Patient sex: M
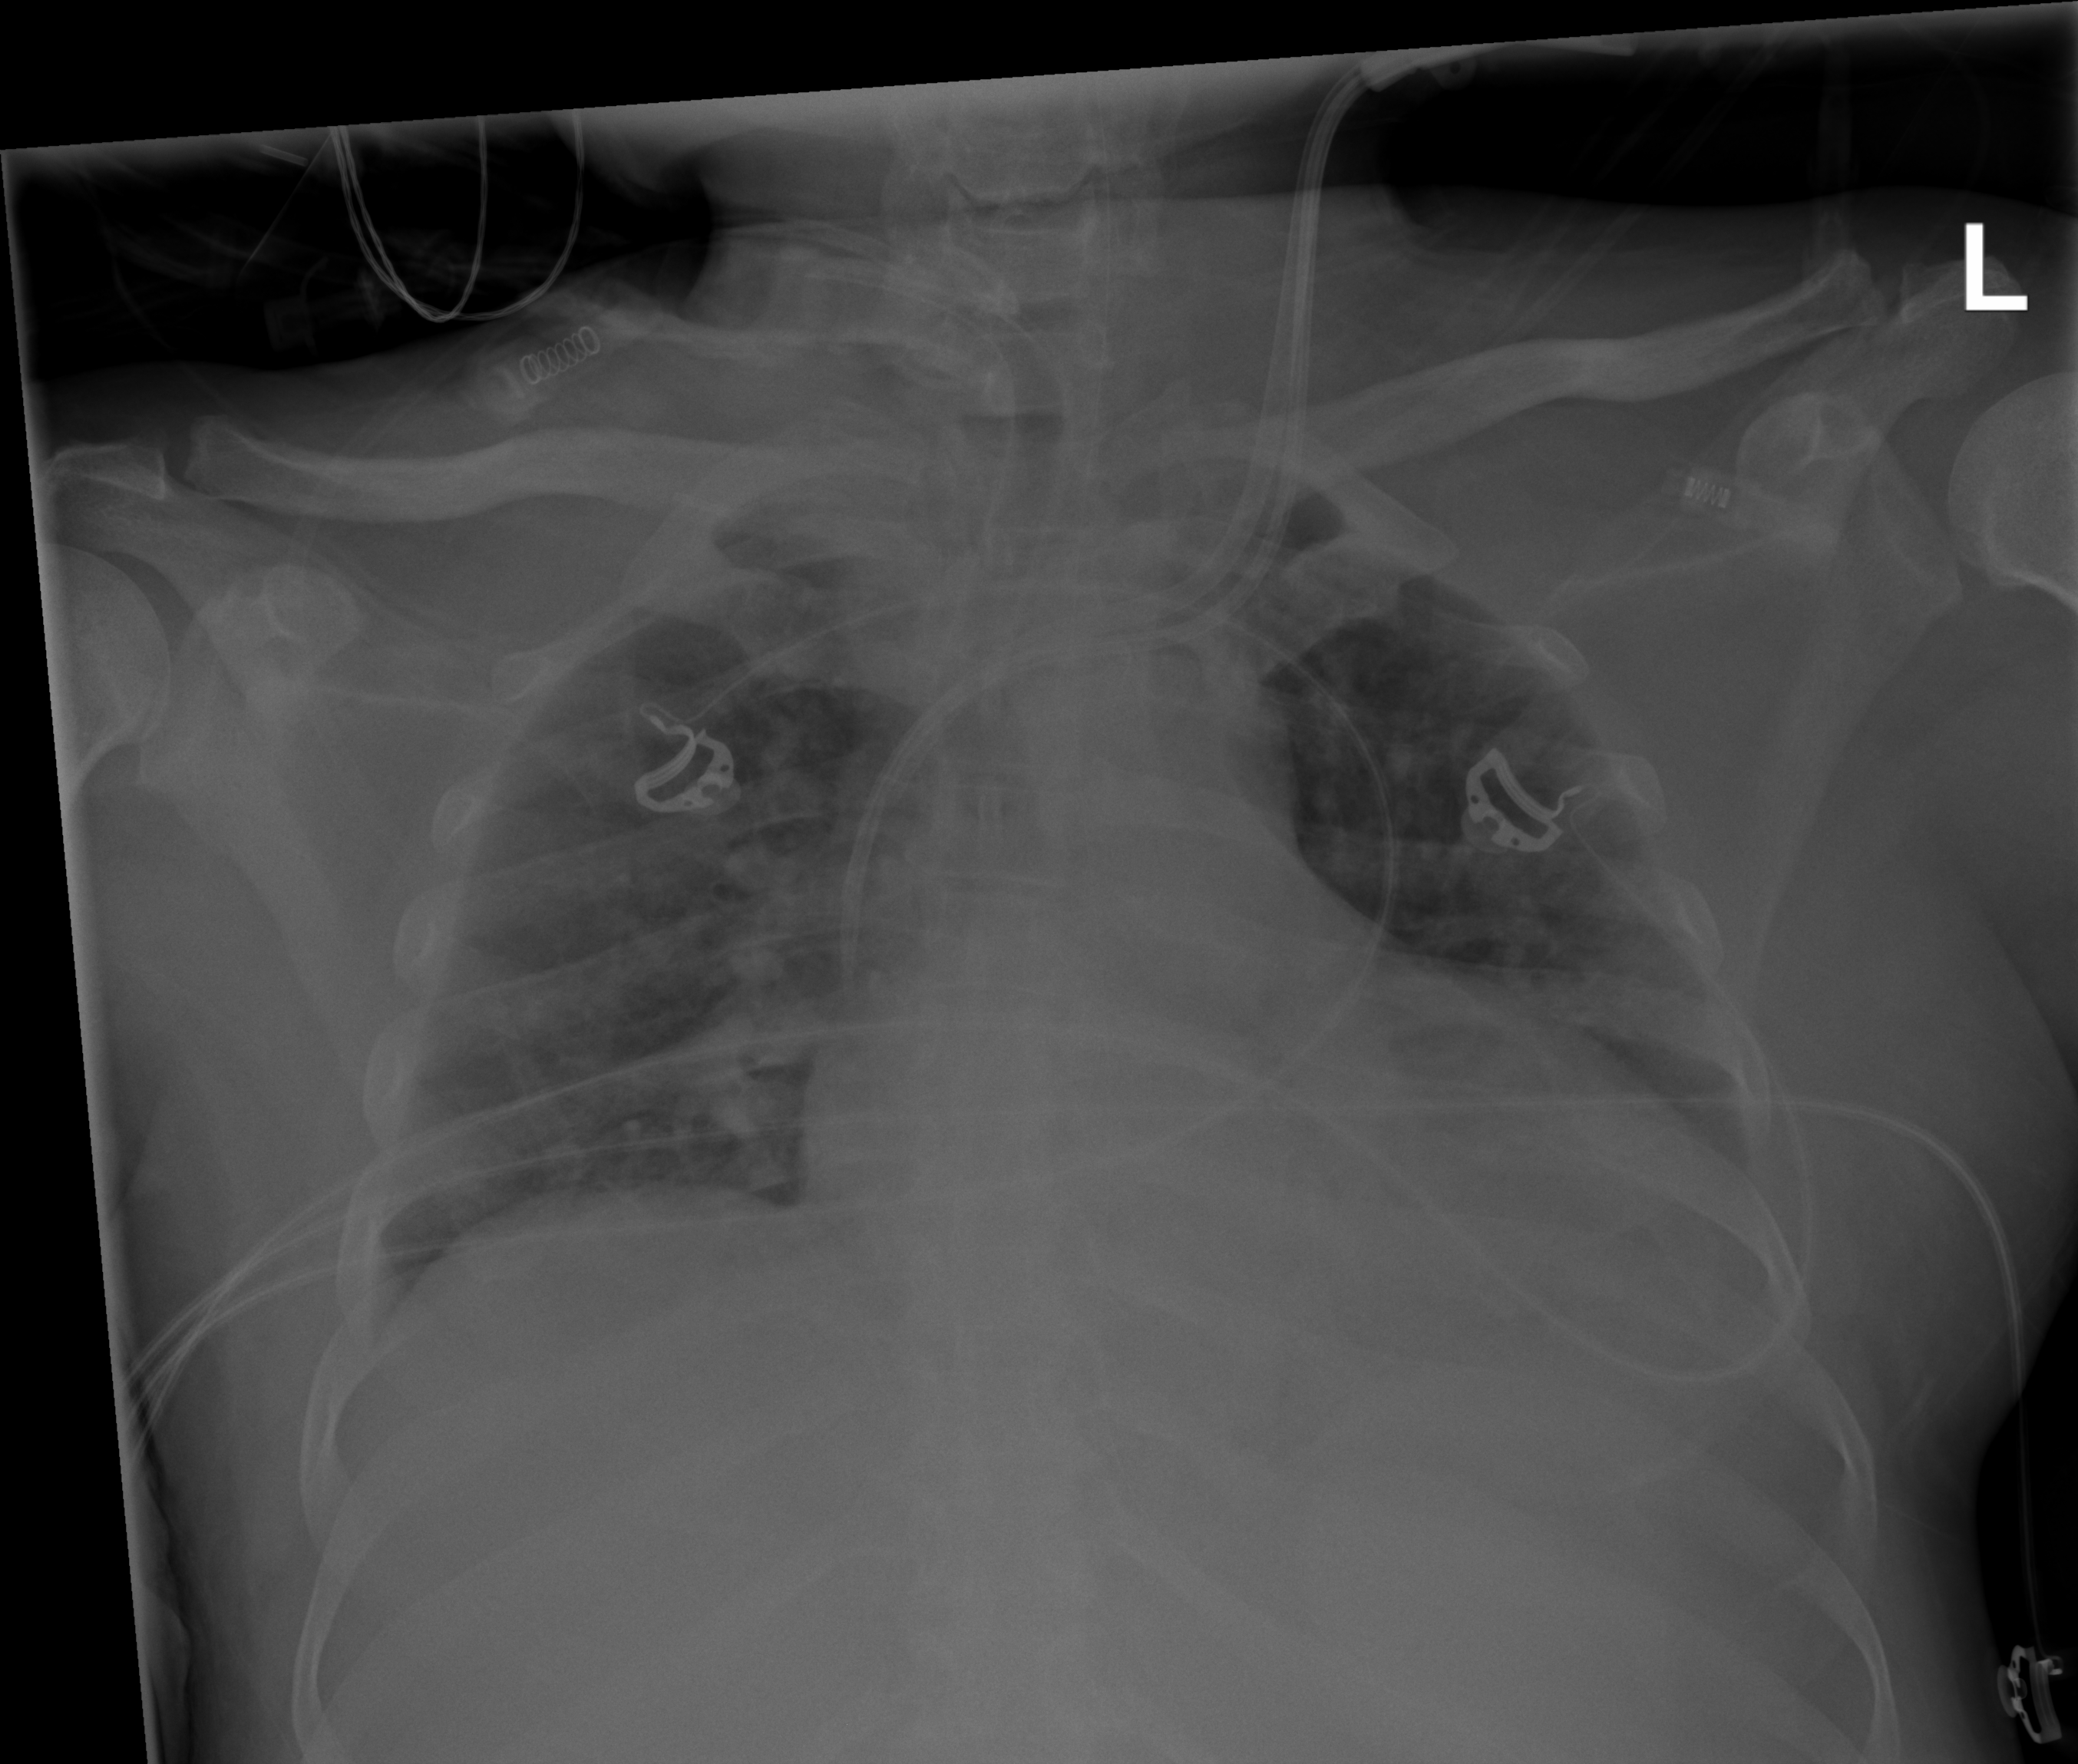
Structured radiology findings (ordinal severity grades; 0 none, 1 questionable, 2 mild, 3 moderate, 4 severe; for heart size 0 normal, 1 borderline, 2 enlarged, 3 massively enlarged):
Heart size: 2
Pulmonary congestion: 2
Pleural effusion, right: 0
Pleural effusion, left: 2
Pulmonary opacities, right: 2
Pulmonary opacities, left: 2
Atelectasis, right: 2
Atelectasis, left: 2